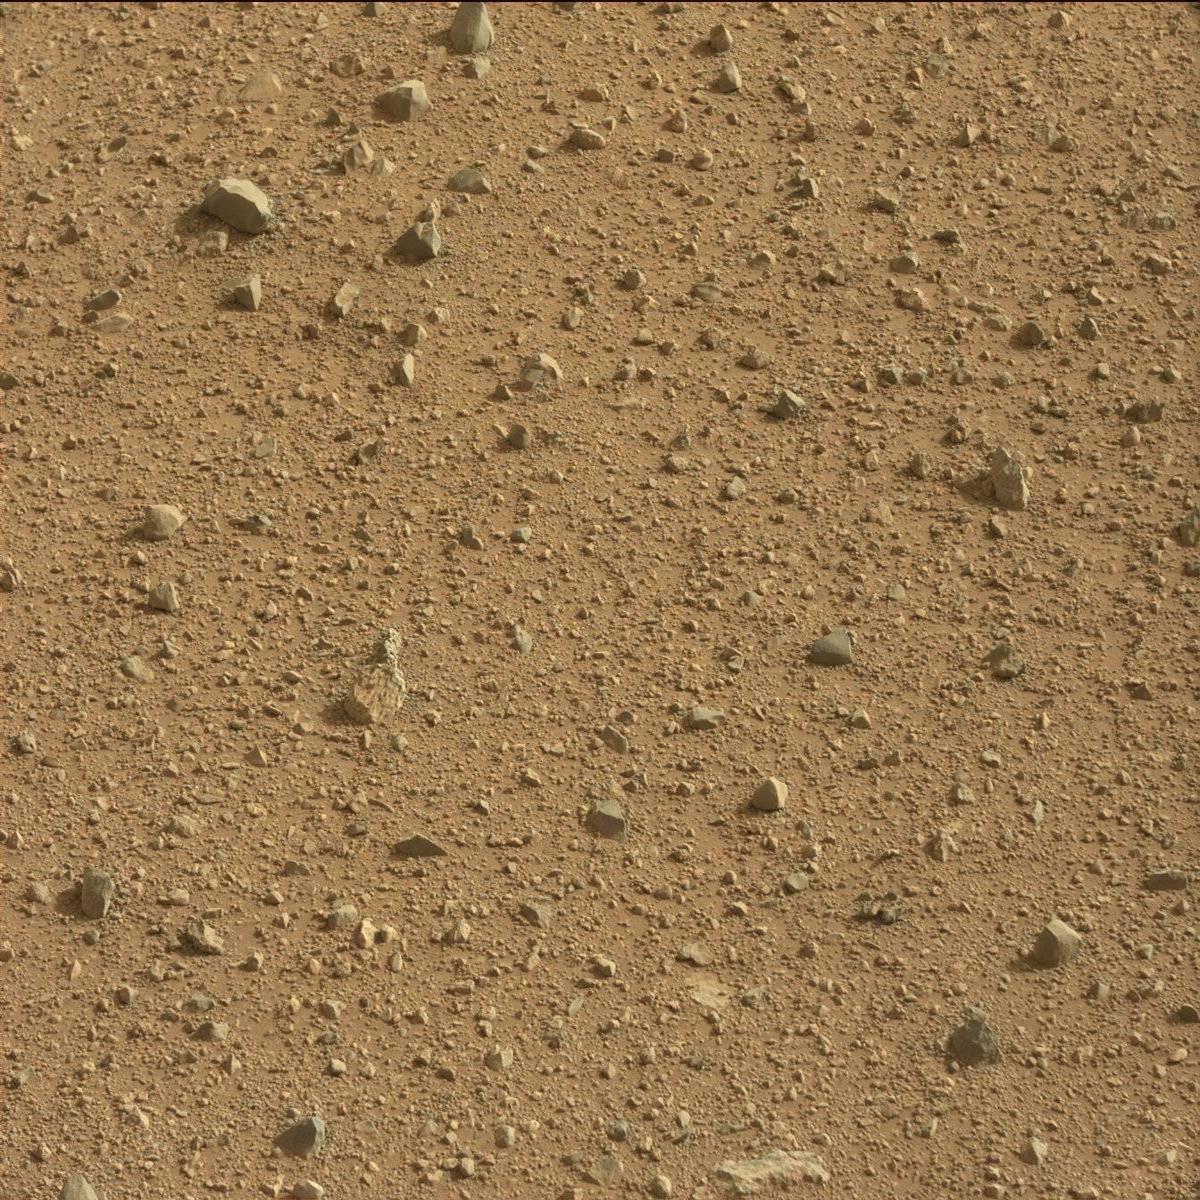
Terrain classes present: Bedrock, Rock, Sand / Soil